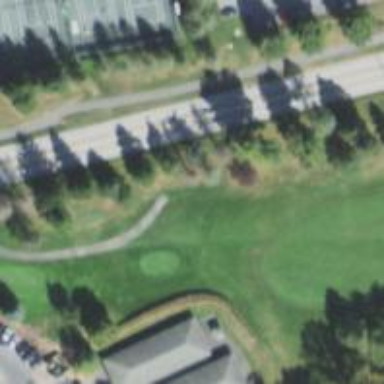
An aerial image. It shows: Golf hole.